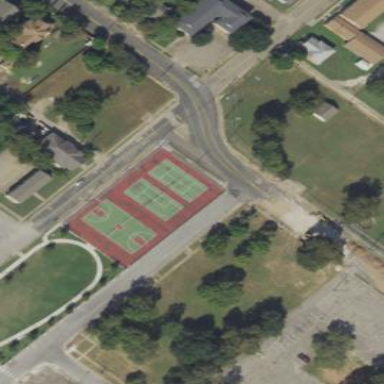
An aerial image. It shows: Tennis court in leisure pitch.